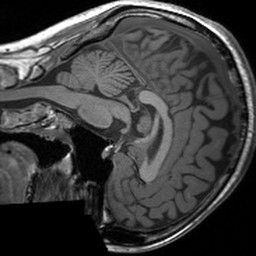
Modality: T1w
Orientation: sagittal
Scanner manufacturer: siemens
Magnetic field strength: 3 T
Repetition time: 1.54 s
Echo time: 0.00234 s